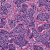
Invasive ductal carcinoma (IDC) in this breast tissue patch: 1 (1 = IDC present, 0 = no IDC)